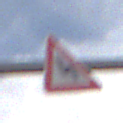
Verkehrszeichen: DoppelkurveZunaechstLinks
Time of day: Midday
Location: Outdoor (Nature)
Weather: PartlyCloudy
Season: NotSpecified
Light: Natural